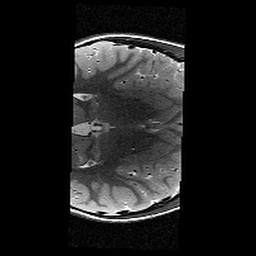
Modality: T2w
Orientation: axial
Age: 11
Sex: female
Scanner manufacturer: siemens
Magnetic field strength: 3 T
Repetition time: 9.23 s
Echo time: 0.067 s